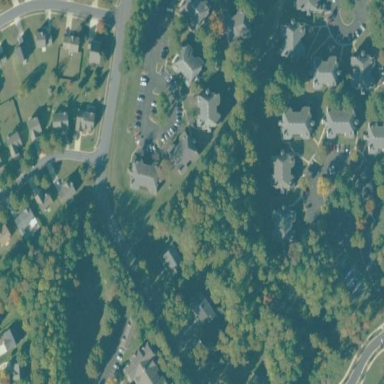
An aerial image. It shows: Residential area composed of single-family homes.